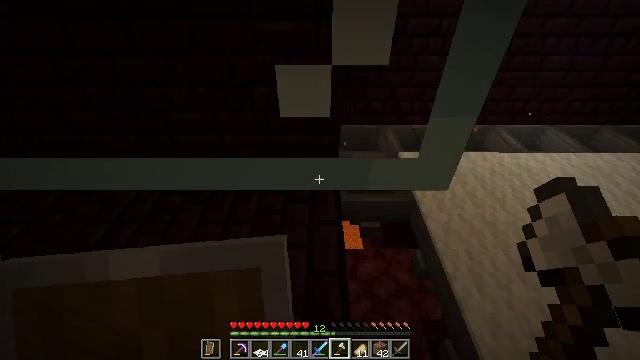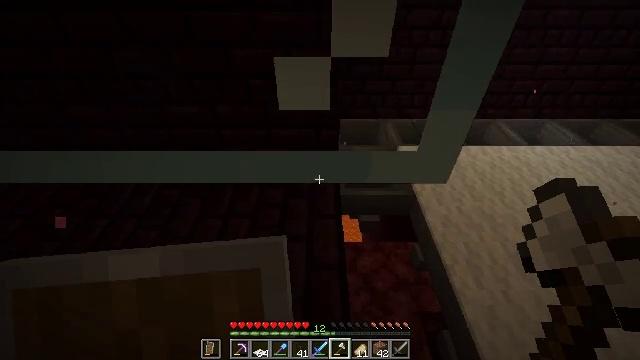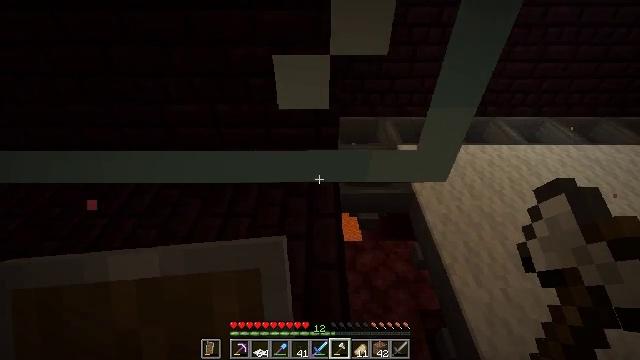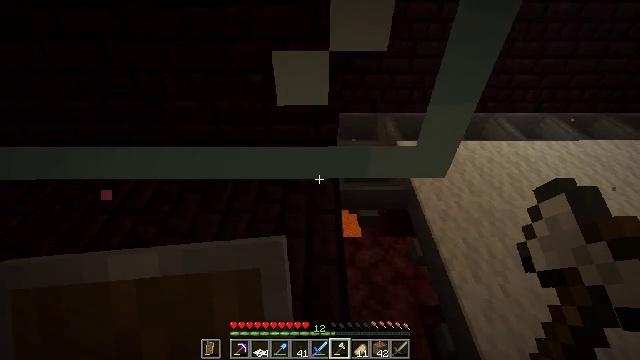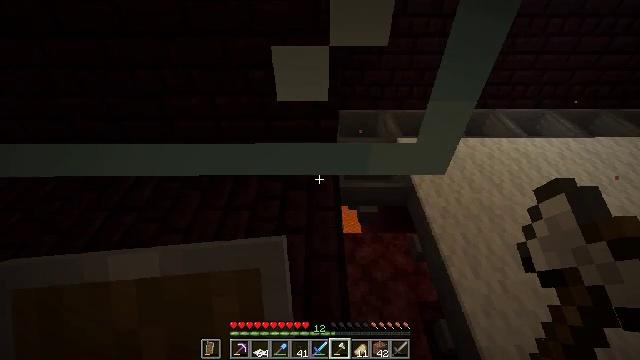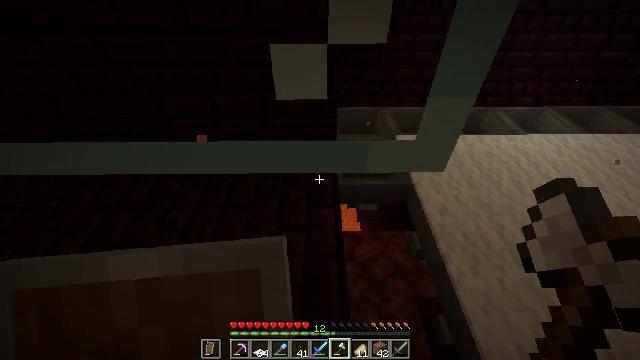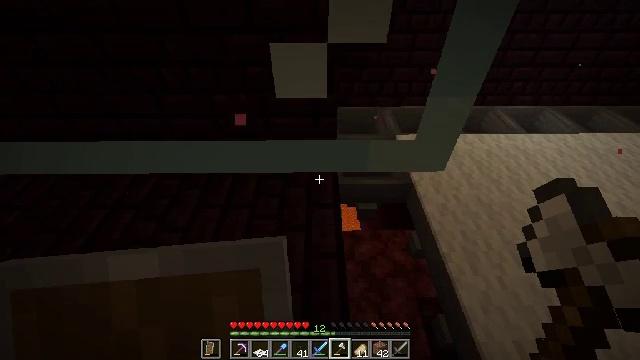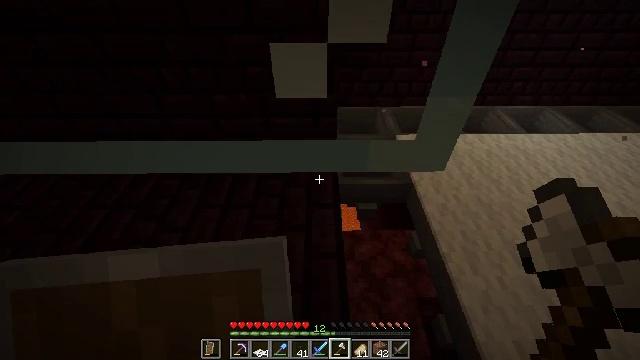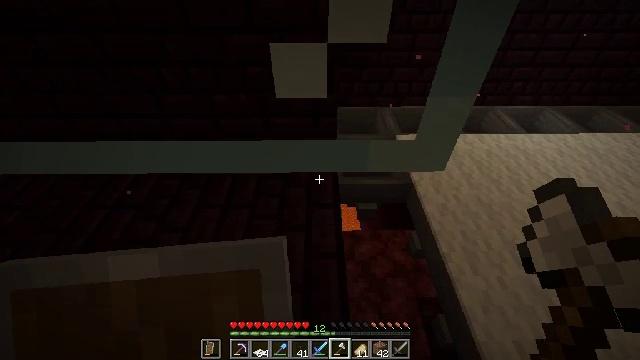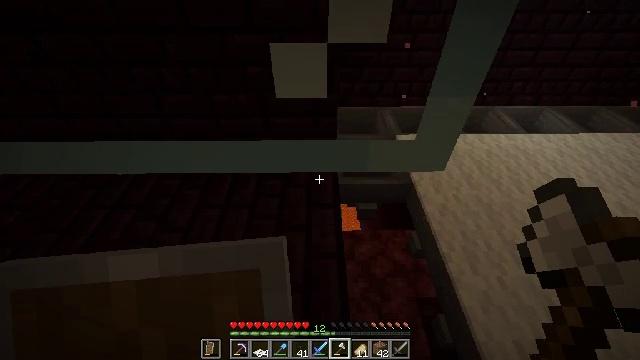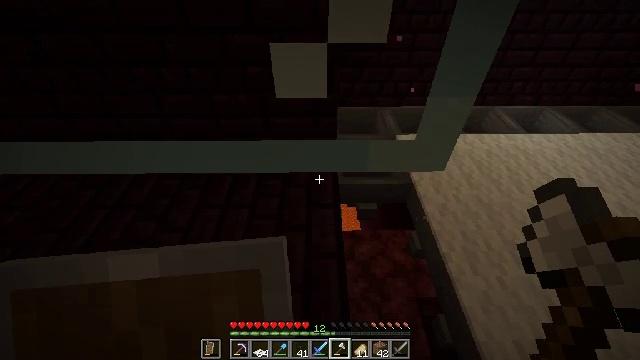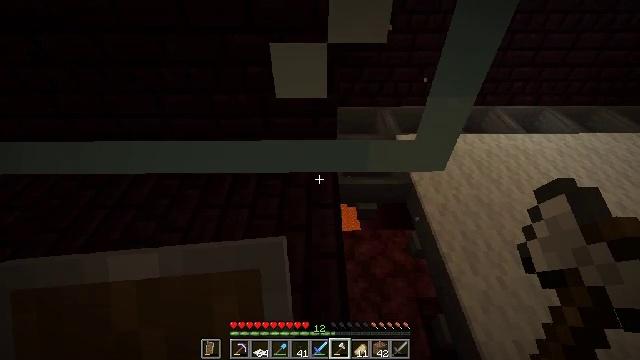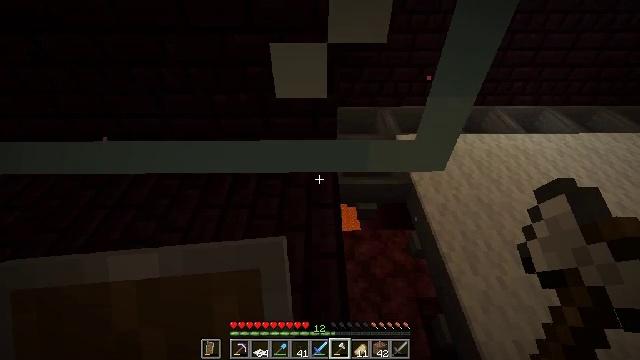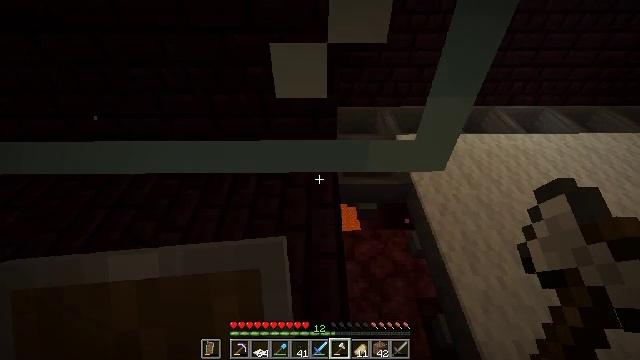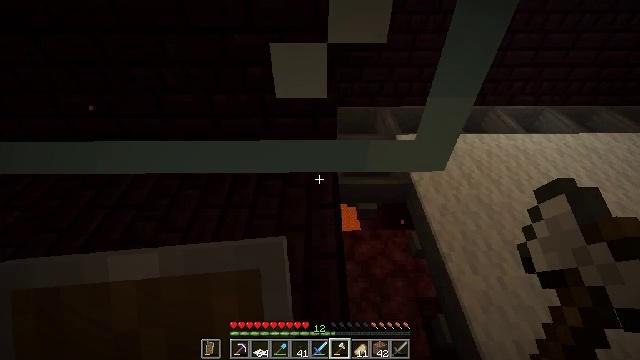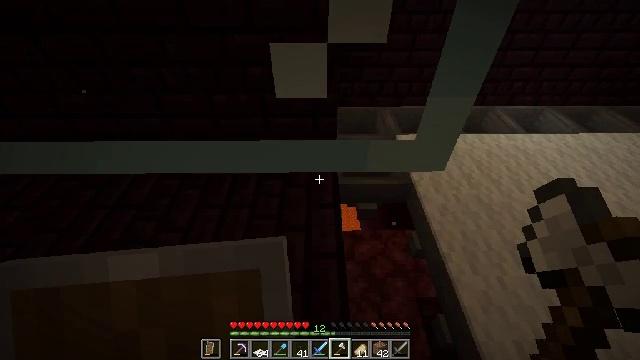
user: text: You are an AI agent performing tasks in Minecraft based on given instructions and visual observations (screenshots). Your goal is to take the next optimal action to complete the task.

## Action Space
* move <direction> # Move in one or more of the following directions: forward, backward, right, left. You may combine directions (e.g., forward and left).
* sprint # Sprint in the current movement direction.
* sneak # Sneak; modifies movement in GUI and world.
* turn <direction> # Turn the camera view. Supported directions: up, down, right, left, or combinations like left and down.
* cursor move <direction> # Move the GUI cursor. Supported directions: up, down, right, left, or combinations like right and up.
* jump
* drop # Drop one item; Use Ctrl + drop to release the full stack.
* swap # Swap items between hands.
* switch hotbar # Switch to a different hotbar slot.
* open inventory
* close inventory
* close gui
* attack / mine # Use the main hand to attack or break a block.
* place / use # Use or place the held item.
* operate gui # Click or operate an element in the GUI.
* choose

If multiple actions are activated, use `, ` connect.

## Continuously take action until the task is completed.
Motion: motion action
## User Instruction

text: Dig up the nether brick slab.
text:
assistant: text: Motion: sneak, turn down
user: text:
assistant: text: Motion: sneak
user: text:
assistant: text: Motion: sneak
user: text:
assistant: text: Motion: sneak
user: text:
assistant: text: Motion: sneak
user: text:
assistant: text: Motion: sneak
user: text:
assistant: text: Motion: sneak
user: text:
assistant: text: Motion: sneak
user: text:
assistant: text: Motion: sneak
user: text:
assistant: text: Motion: sneak
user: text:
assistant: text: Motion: sneak
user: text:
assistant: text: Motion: sneak
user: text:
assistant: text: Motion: sneak
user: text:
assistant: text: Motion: sneak
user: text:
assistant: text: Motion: sneak
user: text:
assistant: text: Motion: sneak
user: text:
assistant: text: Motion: sneak
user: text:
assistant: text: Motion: sneak
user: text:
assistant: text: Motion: sneak
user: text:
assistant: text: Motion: sneak
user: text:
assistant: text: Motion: sneak
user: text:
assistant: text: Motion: sneak
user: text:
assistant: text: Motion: sneak
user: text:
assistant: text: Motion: sneak
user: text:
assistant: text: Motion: sneak
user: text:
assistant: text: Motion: sneak
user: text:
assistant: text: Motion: sneak
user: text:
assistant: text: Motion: sneak
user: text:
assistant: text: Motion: sneak
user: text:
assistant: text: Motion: sneak